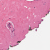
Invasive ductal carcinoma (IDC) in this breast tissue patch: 0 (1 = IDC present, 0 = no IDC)